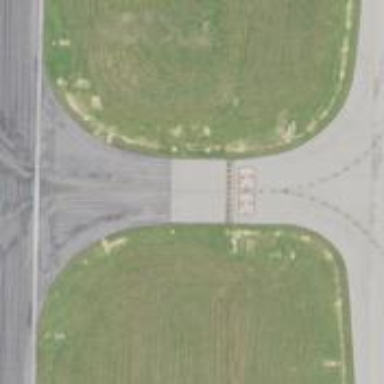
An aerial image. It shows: Asphalt taxiway in the airport.